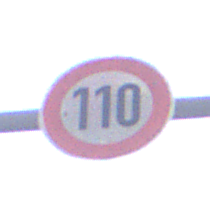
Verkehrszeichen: Geschwindigkeit110
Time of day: MorningAfternoon
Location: Outdoor (Suburban)
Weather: PartlyCloudy
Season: NotSpecified
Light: Natural